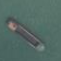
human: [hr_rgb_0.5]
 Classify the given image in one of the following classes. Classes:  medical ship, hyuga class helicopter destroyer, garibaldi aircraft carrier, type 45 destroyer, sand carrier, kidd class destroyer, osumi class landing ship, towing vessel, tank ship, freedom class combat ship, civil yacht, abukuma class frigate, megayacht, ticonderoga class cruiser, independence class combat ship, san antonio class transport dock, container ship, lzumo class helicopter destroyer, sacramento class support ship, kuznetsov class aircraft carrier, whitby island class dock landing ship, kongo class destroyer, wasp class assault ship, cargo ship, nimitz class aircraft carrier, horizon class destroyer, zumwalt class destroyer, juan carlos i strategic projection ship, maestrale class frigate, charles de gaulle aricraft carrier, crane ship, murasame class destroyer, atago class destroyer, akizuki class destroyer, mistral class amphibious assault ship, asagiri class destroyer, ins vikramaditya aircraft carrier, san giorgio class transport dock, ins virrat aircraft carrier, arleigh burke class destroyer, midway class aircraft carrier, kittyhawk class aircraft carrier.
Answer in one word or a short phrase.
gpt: Sand carrier